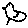
Label: bird